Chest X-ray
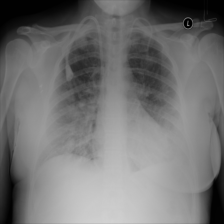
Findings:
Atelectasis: negative
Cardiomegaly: negative
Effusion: positive
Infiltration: negative
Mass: negative
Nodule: negative
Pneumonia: negative
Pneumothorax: negative
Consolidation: negative
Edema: positive
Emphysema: negative
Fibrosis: negative
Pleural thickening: negative
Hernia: negative